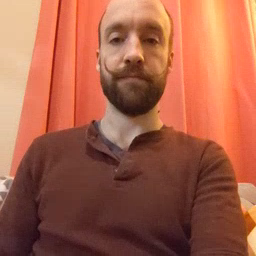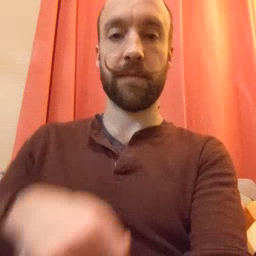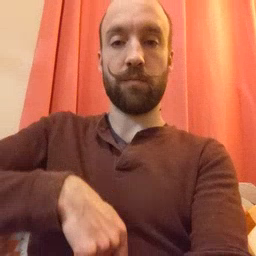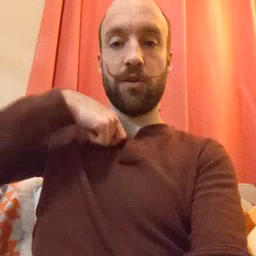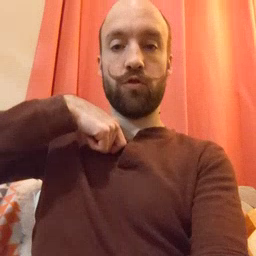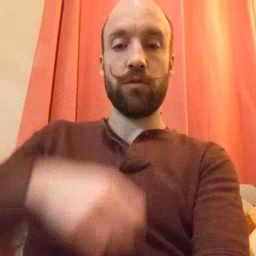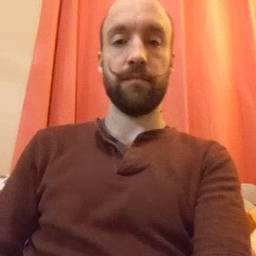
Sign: zipper